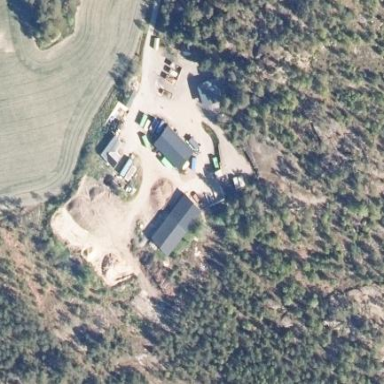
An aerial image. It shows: Waste transfer station for household mixed trash.